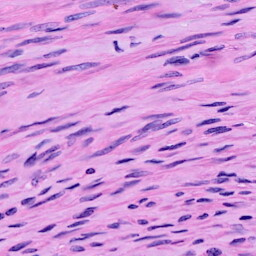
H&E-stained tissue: Ovarian